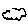
Label: cloud